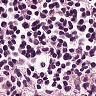
Metastatic tissue present: no